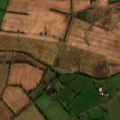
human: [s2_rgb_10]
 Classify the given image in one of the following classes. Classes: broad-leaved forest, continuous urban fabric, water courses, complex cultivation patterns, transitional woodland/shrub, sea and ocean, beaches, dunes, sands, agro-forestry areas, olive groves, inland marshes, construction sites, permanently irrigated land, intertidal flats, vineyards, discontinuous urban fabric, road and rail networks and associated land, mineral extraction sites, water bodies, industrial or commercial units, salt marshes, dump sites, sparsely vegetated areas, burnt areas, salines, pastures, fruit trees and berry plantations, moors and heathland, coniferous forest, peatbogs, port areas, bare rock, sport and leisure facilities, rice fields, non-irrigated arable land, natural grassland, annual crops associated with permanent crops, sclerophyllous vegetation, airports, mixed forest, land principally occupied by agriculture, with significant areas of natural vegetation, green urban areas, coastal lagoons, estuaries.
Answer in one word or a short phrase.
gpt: non-irrigated arable land, pastures, inland marshes